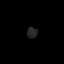
Tissue: lung
Cell type: T cells
Senescence score: 0.1623
Nuclear area (px): 112
Mean DAPI intensity: 36.92